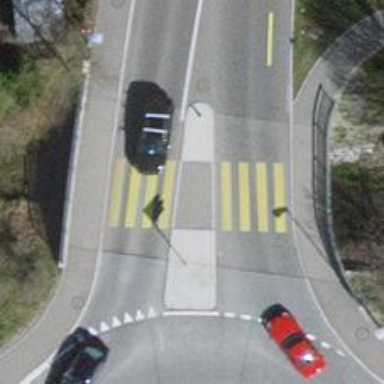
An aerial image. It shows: Asphalt road on secondary bridge.